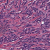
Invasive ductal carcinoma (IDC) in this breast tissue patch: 1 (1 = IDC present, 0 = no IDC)